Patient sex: F
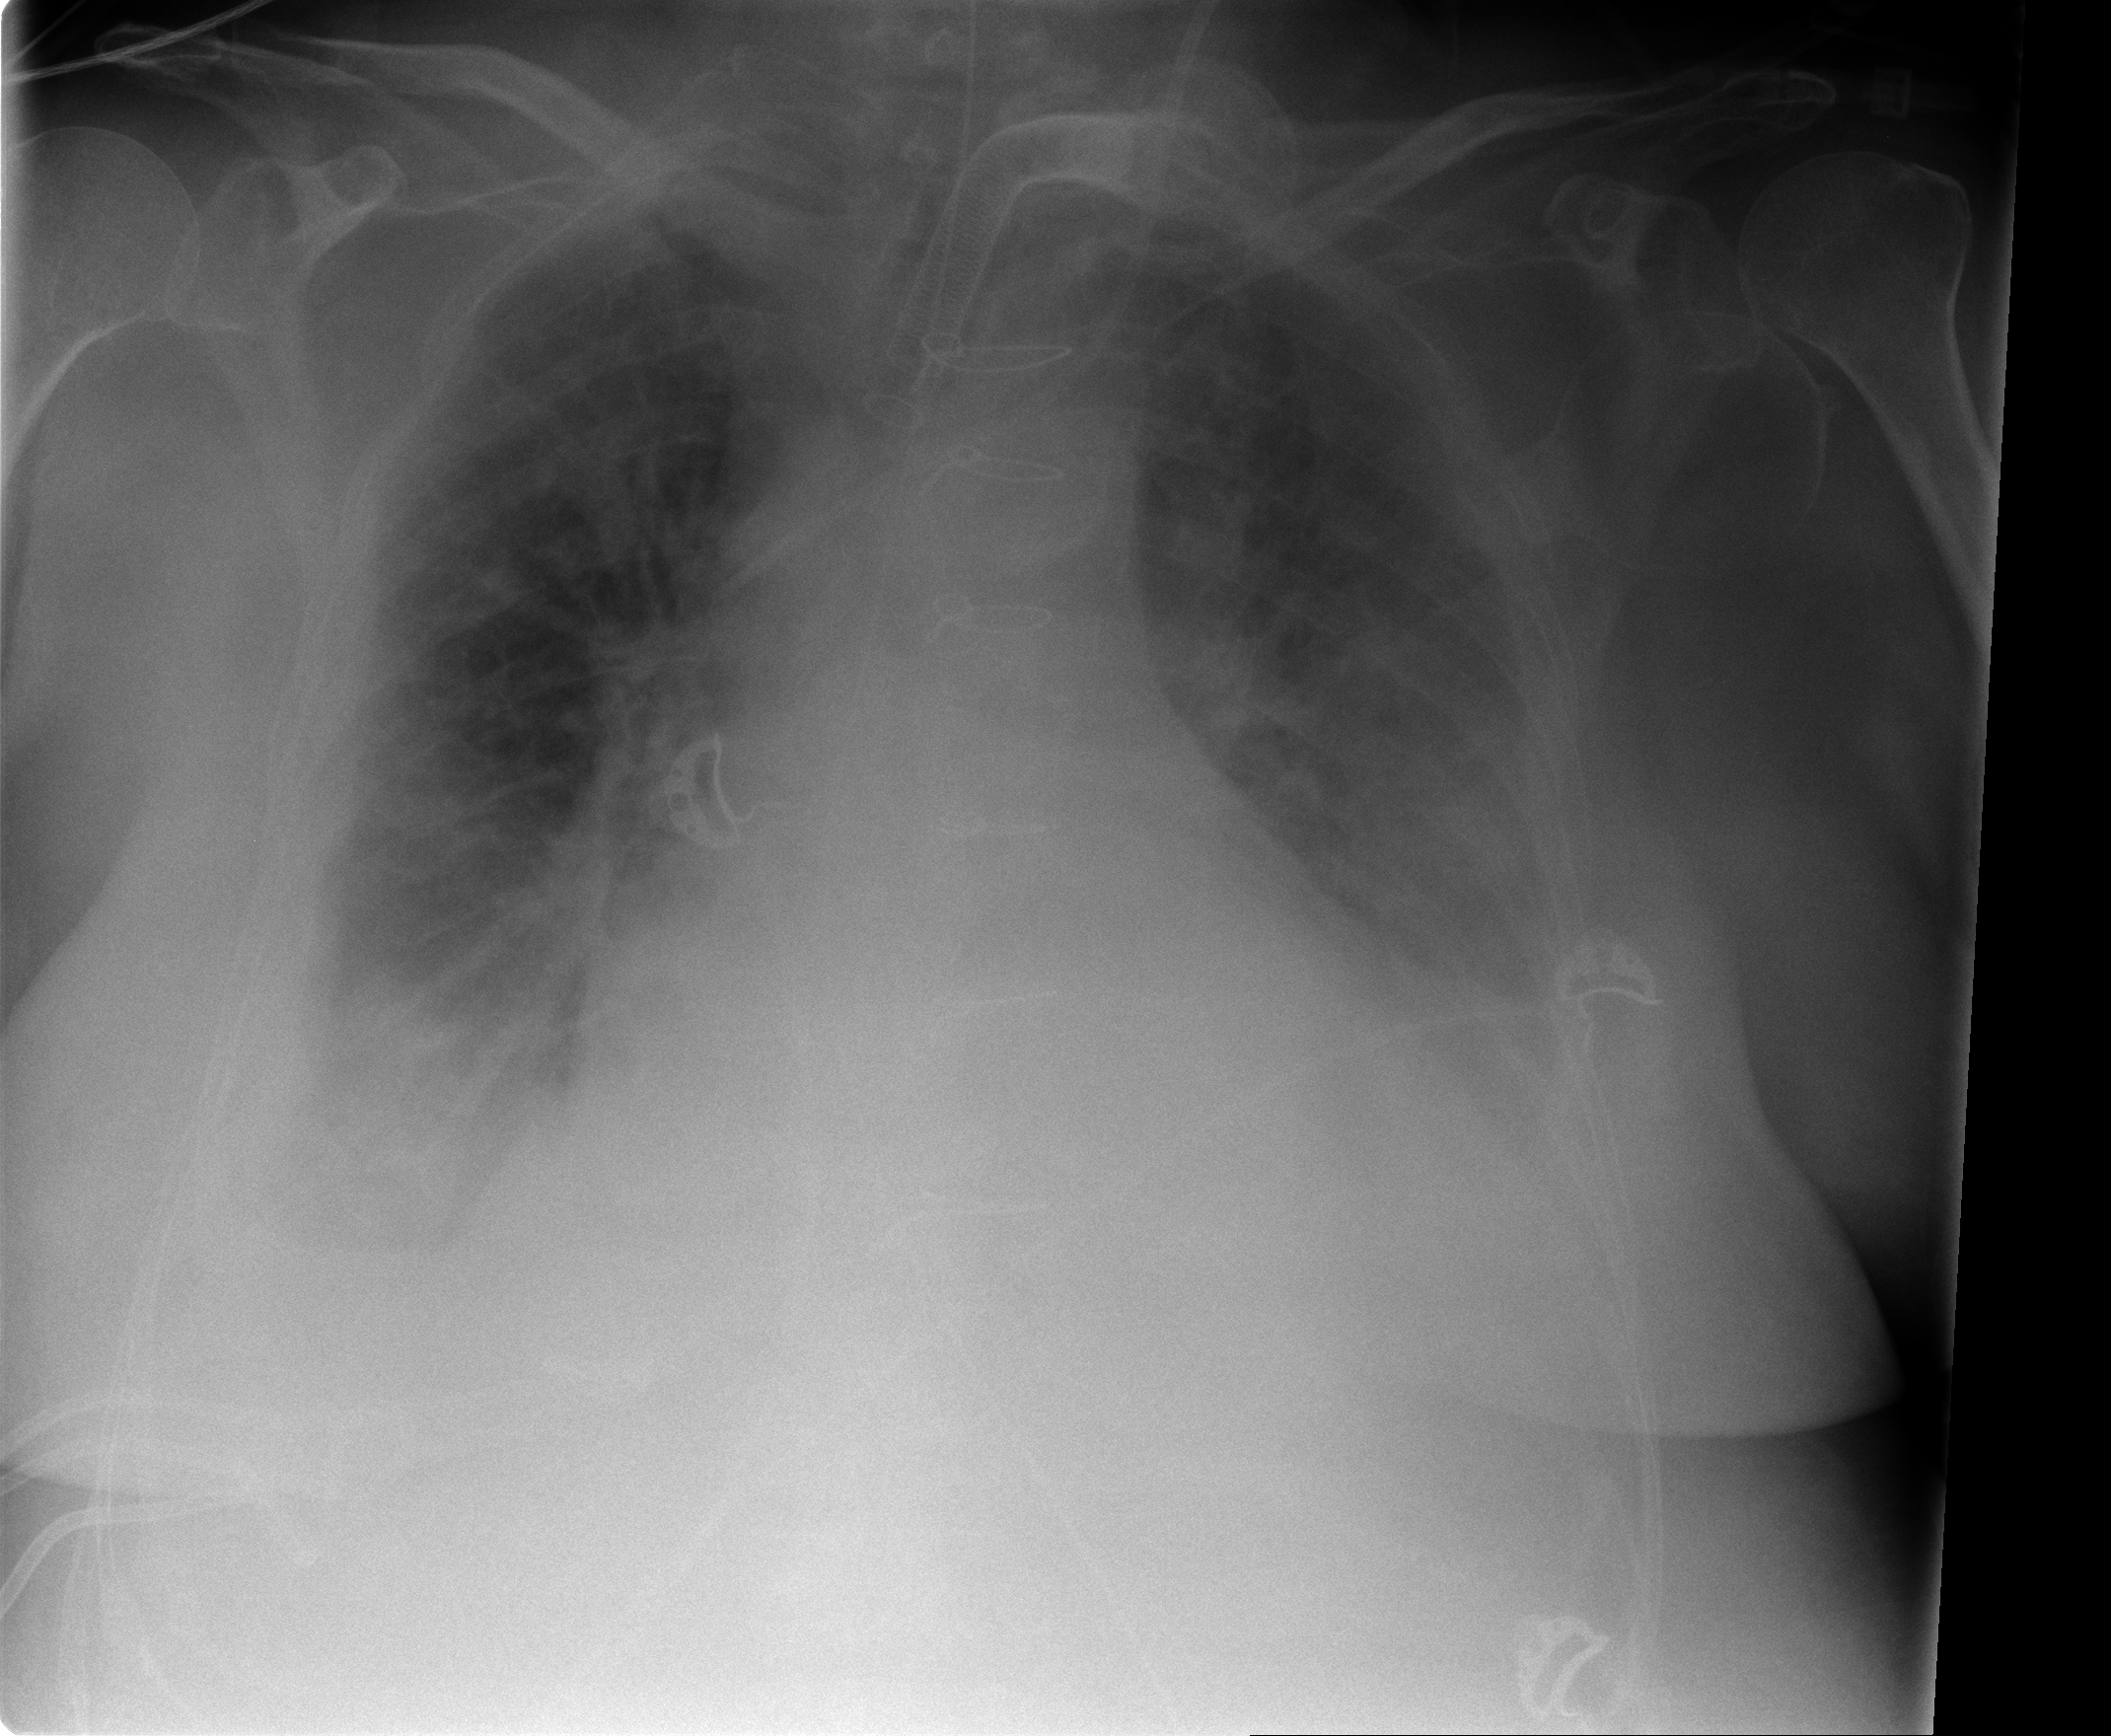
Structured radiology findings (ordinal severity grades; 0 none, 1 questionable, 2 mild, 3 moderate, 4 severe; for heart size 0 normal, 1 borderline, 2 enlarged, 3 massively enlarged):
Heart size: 2
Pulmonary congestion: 2
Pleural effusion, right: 3
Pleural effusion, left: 2
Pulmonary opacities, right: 2
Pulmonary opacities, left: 2
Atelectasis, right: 3
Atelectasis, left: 3